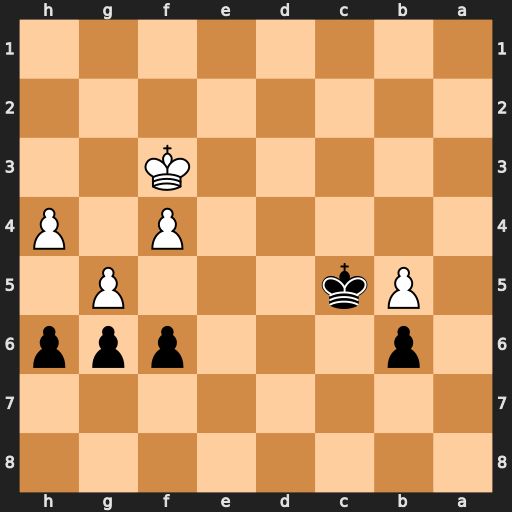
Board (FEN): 8/8/1p3ppp/1Pk3P1/5P1P/5K2/8/8
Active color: b
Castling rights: -
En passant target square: -
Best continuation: fxg5 h5 gxh5